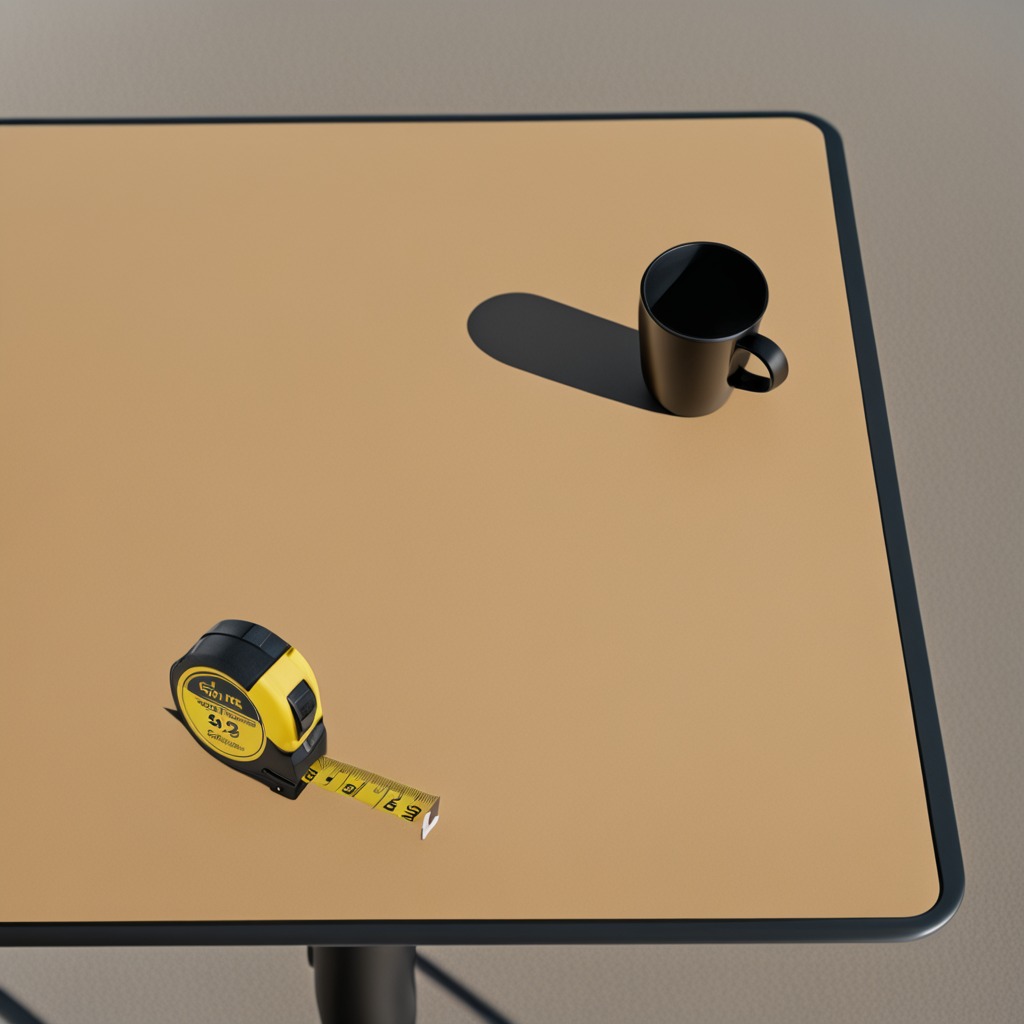
A measuring tape is lying on the clean utility table in a temporary outdoor tool station afternoon light present textured surface.